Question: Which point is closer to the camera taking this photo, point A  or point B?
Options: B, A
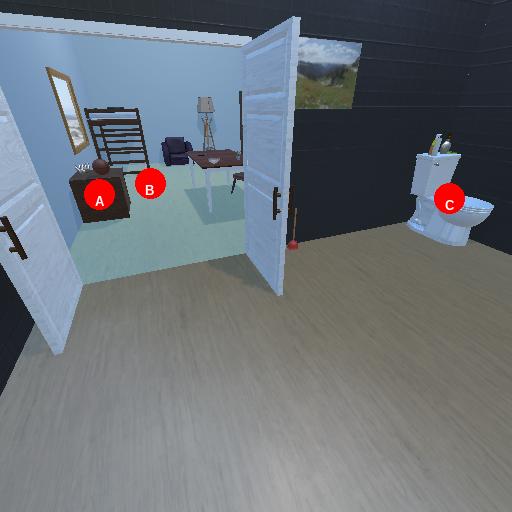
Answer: B